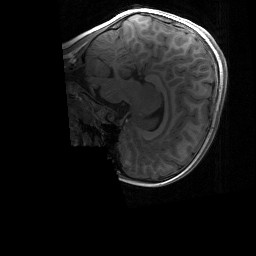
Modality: T1w
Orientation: sagittal
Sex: female
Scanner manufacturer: siemens
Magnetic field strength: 3 T
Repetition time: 1.9 s
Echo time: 0.00243 s